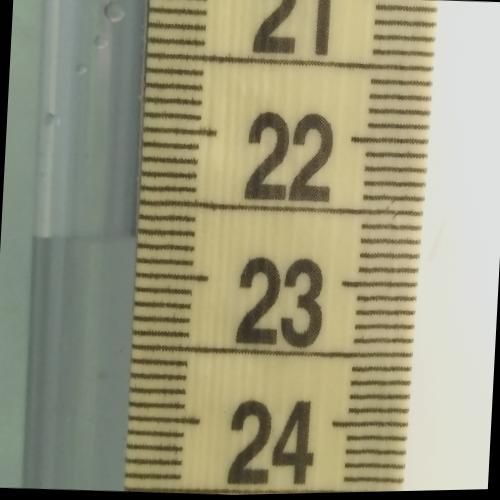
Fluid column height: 22.8 cm